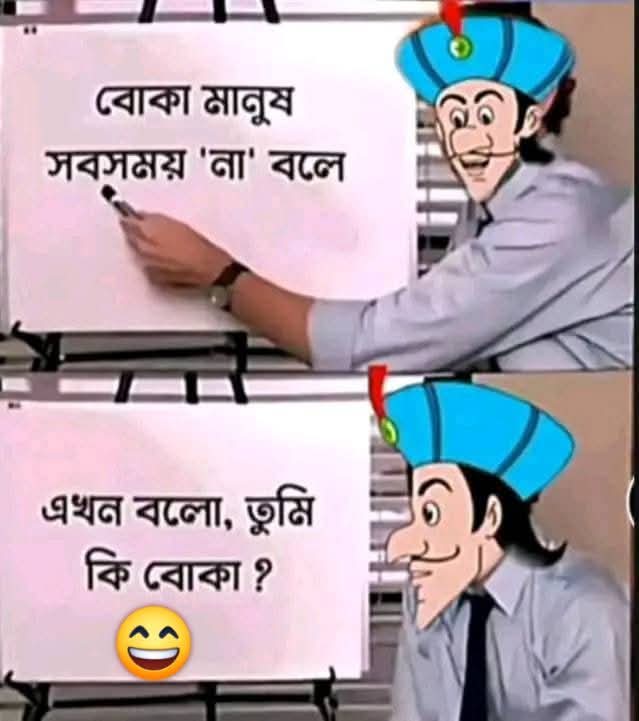
Text: বোকা মানুষ সবসময় 'না' বলে
এখন বলো, তুমি কি বোকা?
Label: Non Hate